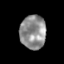
Tissue: skin
Cell type: Epithelial cells
Senescence score: 0.2086
Nuclear area (px): 851
Mean DAPI intensity: 144.043